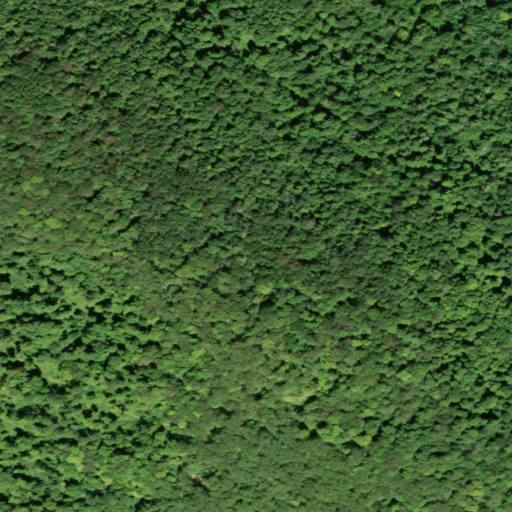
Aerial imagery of mountains in New York named Moresville Range containing mixed forest and deciduous forest